Interaction volume radius: 10 \u00c5
Interaction volume height: 45 \u00c5
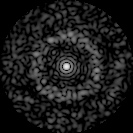
Disorder parameter: 0.8262